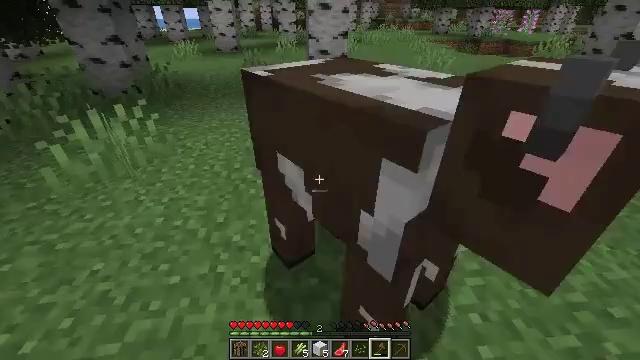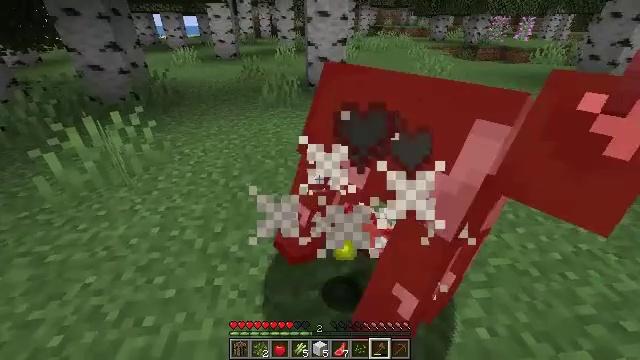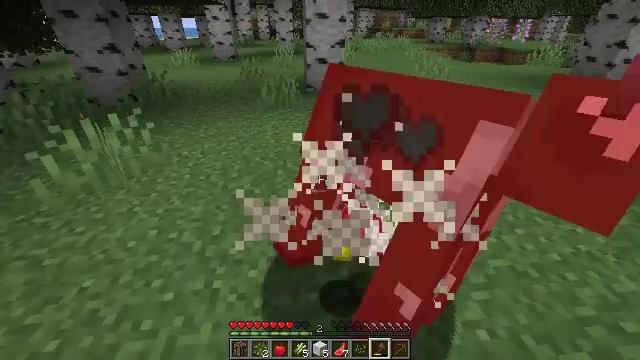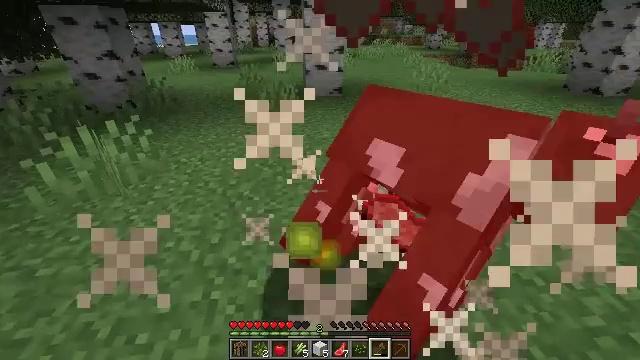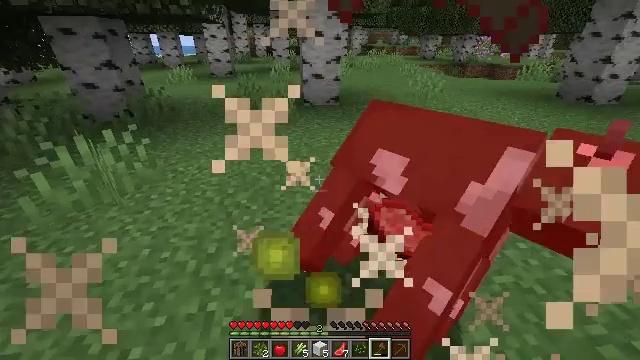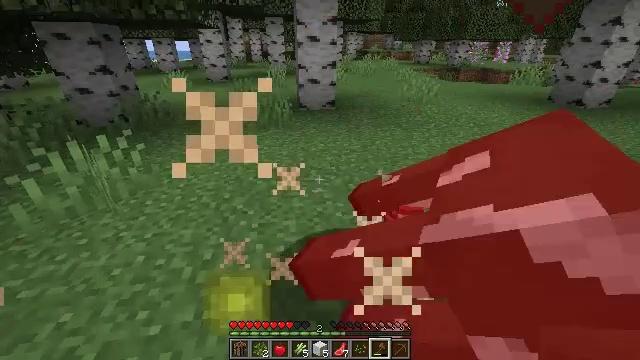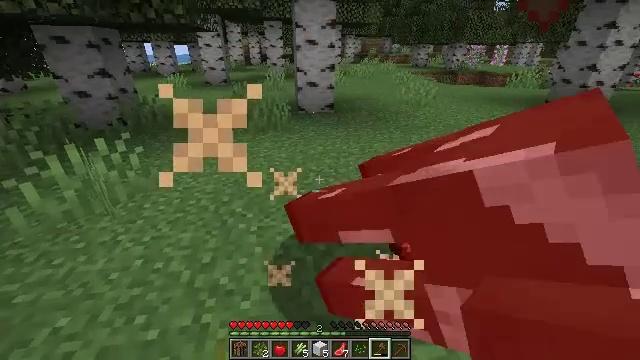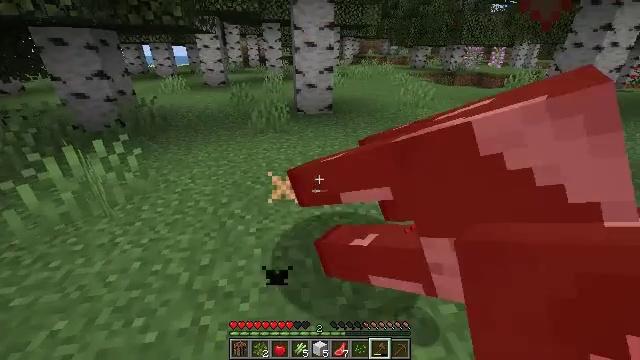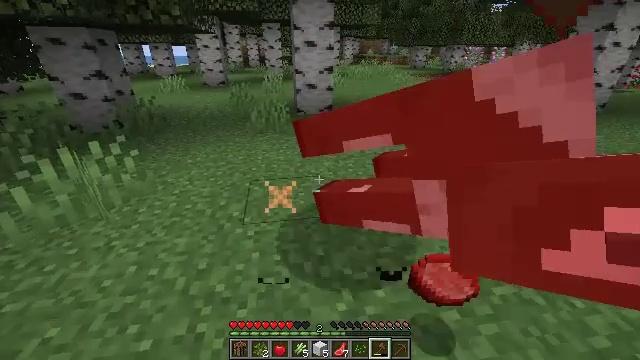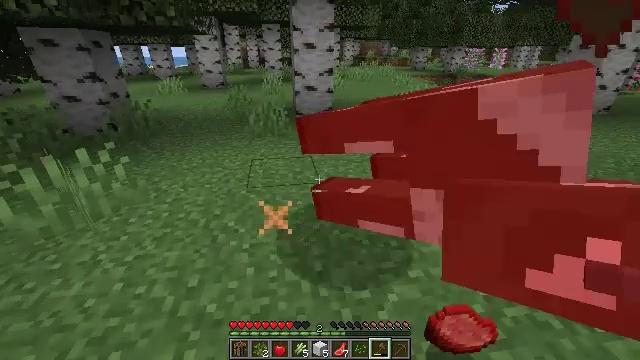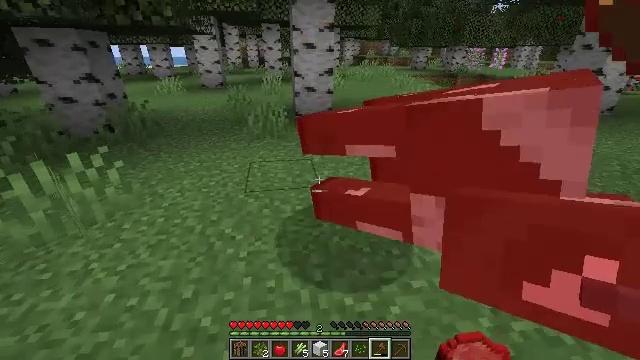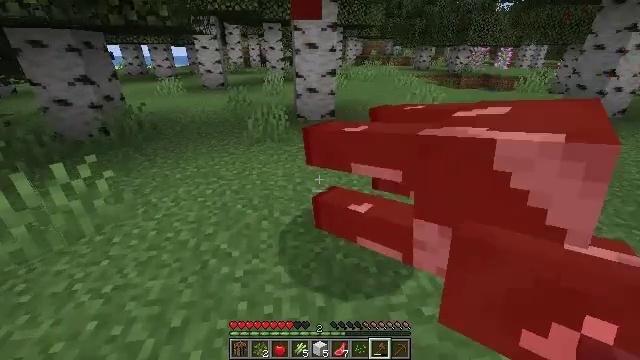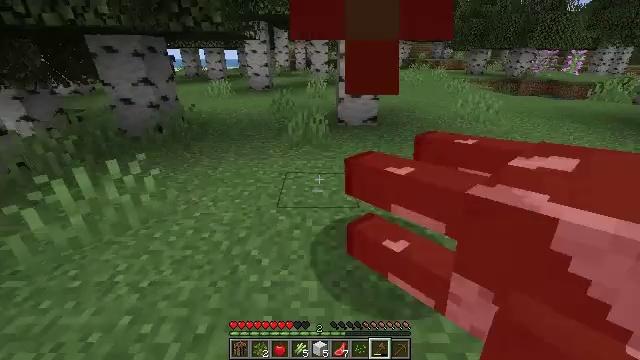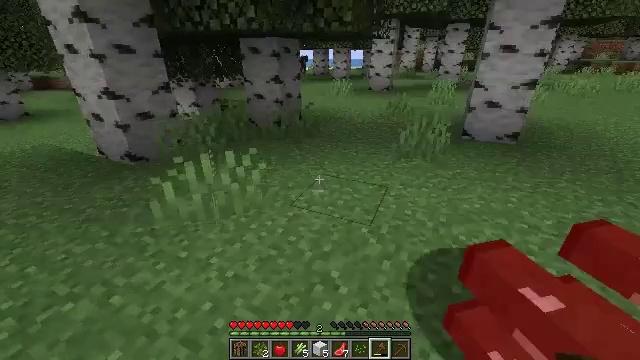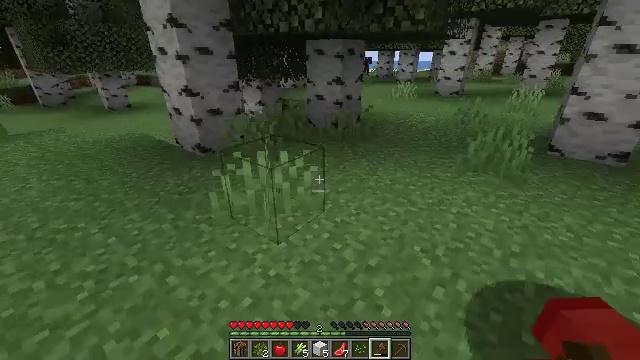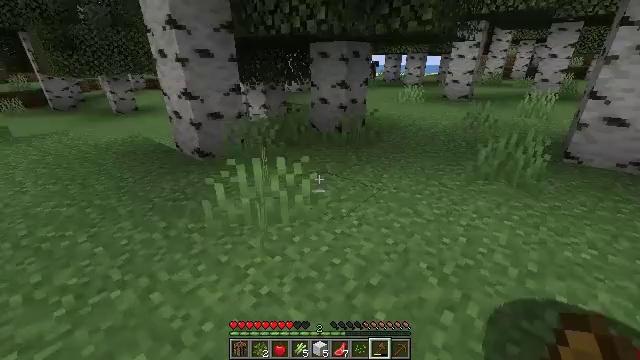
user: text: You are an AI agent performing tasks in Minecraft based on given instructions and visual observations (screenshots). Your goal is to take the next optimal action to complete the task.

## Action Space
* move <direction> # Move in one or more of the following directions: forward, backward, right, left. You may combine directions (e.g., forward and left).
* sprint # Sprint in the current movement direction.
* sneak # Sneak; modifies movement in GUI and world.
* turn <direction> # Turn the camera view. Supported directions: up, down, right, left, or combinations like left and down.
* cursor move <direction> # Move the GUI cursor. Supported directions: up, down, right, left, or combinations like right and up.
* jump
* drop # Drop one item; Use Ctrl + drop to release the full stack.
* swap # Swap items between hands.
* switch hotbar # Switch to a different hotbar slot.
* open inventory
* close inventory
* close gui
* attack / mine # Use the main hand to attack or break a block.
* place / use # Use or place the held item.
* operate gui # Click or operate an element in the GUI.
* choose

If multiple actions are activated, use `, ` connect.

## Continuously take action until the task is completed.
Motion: motion action
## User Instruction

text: Pick up the lilac.
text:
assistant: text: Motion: turn up
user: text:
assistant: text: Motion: no_op
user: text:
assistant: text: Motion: turn up
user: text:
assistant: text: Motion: turn up
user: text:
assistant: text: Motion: no_op
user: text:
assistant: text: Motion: no_op
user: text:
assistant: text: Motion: no_op
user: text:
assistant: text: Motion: move forward
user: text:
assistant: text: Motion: move forward
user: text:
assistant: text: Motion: move forward
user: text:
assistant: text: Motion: move forward
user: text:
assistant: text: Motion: move forward, turn left
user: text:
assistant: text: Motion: move forward, turn left
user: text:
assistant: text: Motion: move forward, turn left
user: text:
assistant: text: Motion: move forward and move right, turn left
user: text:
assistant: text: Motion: move forward and move right, turn right
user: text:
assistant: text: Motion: move forward and move right, turn right and up
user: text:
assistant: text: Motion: move forward and move right
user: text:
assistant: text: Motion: move right, turn left and down
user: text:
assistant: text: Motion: move right, turn left and down
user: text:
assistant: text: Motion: move forward and move right, turn left and up
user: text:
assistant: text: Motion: move forward, turn left and up
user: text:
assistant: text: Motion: move forward, turn right and up
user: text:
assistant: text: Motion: move forward, turn right and up
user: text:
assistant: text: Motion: move forward, turn right and up
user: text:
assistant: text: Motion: move forward, sprint
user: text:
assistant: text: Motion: move forward, sprint
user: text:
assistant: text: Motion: move forward, sprint
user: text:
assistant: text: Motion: move forward
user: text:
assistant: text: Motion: move forward